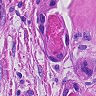
Metastatic tissue present: yes